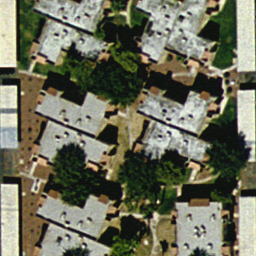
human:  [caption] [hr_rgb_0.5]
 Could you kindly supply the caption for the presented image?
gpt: Lots of houses pressed together and some plants arround them .

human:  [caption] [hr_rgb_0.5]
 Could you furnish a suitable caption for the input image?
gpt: It is a dense residential area with lots of houses pressed together .

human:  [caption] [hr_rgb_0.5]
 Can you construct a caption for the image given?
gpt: This is a dense residential area .

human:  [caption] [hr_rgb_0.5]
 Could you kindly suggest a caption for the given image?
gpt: There are lots of houses pressed together and some plants arround them .

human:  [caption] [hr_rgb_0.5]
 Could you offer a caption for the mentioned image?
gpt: Houses and plants .